Field crop: maize
Growth stage: 2
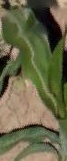
Species: maize